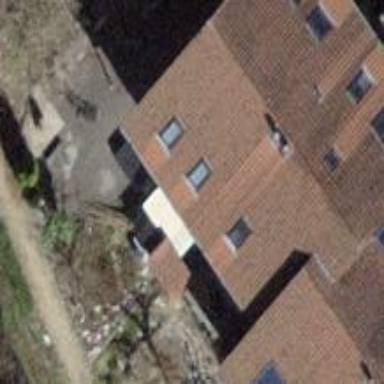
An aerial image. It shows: Building with tile roof.